Question: I have a '.plist' file which have this structure,

I want to add or replace the Item 5. I am using this code
'''
NSError *error ;
NSArray *paths = NSSearchPathForDirectoriesInDomains(NSDocumentDirectory, NSUserDomainMask, YES);
NSString *documentsDirectory = [paths objectAtIndex:0];
NSString *path = [documentsDirectory stringByAppendingPathComponent:@"Introduction.plist"];
NSMutableArray *data = [[NSMutableArray alloc] initWithContentsOfFile:path];
NSString *comment = str;
[data replaceObjectAtIndex:1 withObject:comment];
[data writeToFile:path atomically:YES];
NSFileManager *fileManager = [NSFileManager defaultManager];
if (![fileManager fileExistsAtPath:path]) {
NSString *bundle = [[NSBundle mainBundle] pathForResource:@"Introduction" ofType:@"plist"];
[fileManager copyItemAtPath:bundle toPath:path error:&error];
}
'''
If I change 'replaceObjectAtIndex:' to '5' it changes my plist structure, and I don't want that.
How can I insert/replace the text at the row 5 (Item 5) of particular Index?
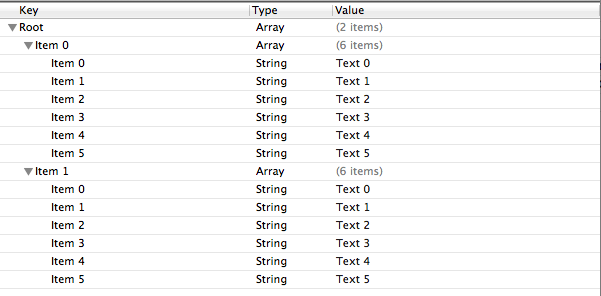
Answer: You structure has an array of arrays.
> [data replaceObjectAtIndex:1 withObject:comment];
By this code you are replacing an array at index 1 with a string. Do you specifically need to insert to 5th index or do you just need to add it to existing sub array?
'''
NSMutableArray *subArray = [data[sectionIndex] mutableCopy];
if (!subArray) {
subArray = [NSMutableArray array];
}
if (rowIndex<[subArray count]) {
[subArray replaceObjectAtIndex:rowIndex withObject:comment];
}else{
[subArray addObject:comment];
}
[data replaceObjectAtIndex:sectionIndex withObject:subArray];
[data writeToFile:path atomically:NO];
'''
Access the subArray, make it mutable and add or insert at specific index. If you are trying to insert don't forget to include a check if the index is not greater than count of that array.